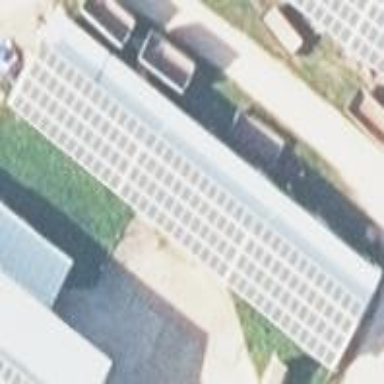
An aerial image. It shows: Stable with small solar photovoltaic panel electricity generator.